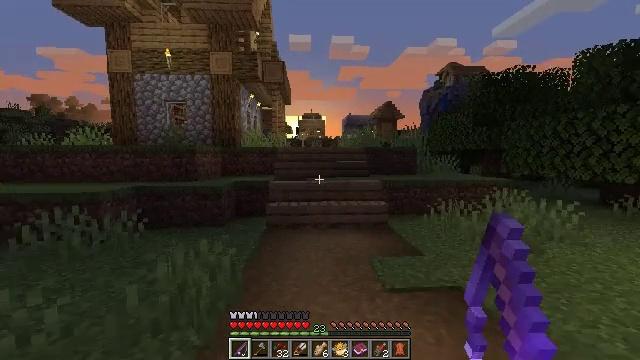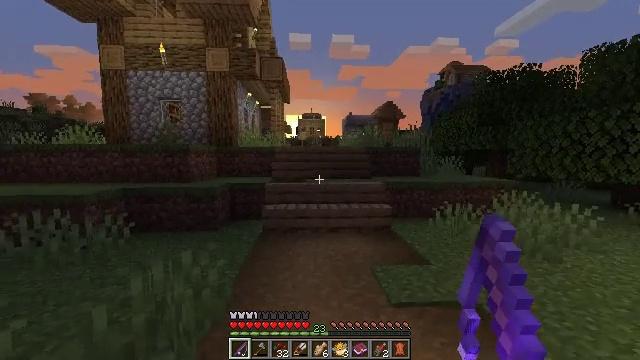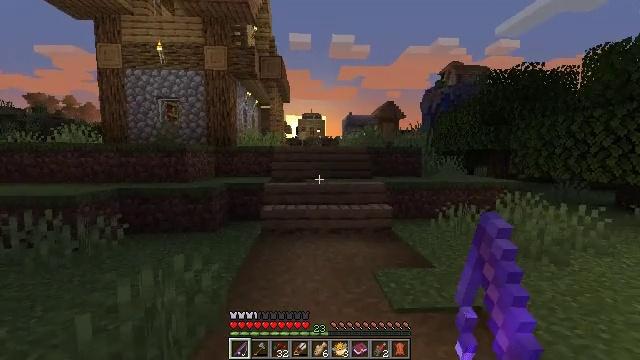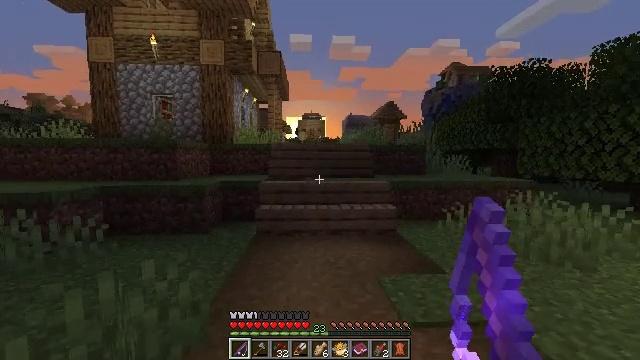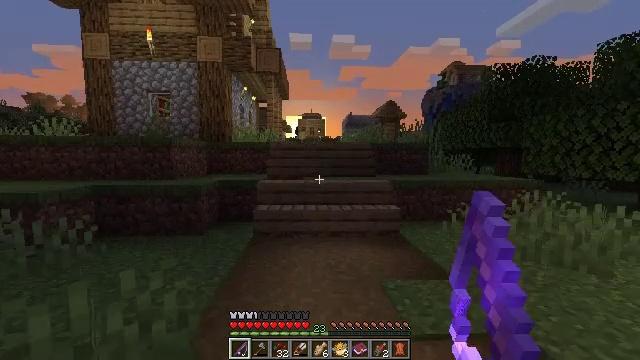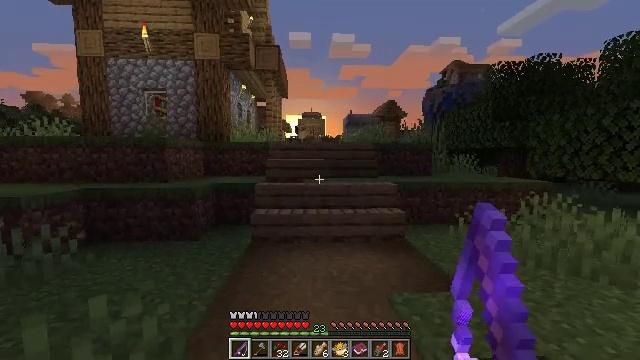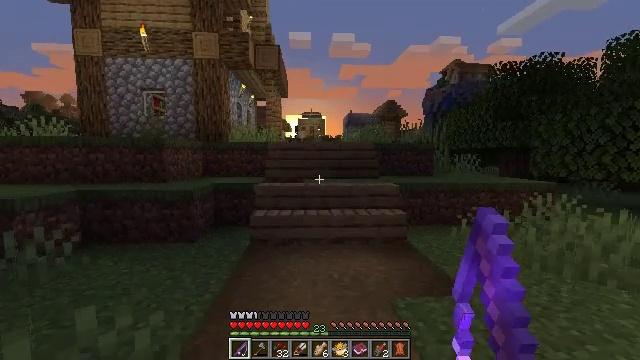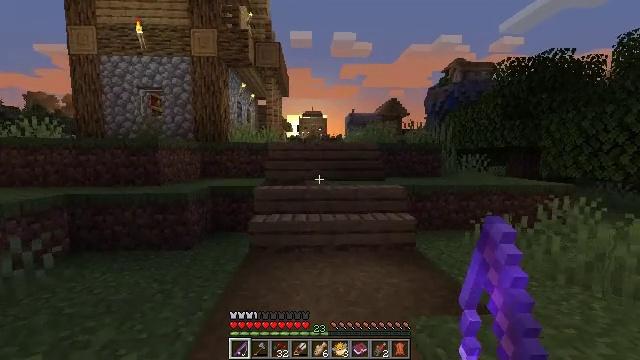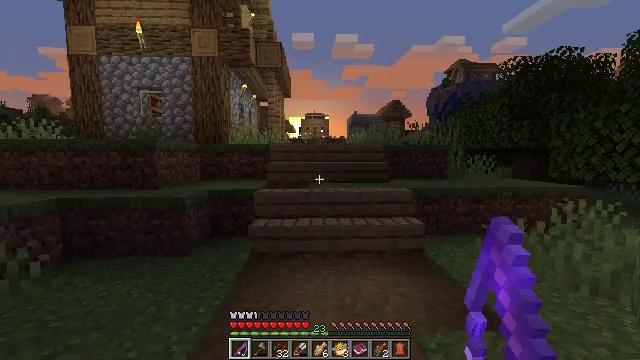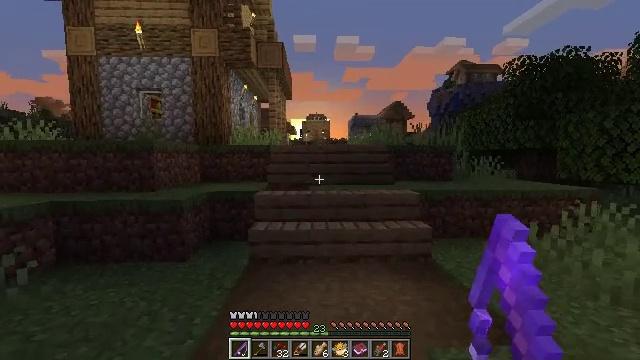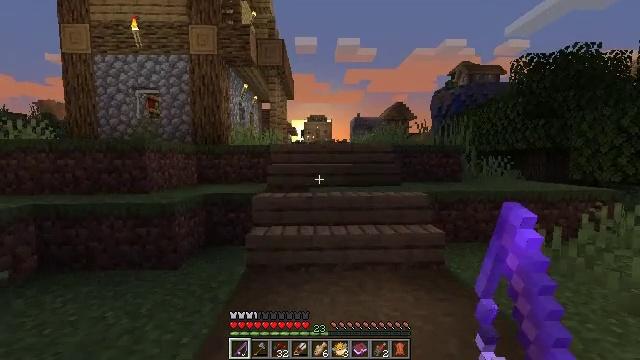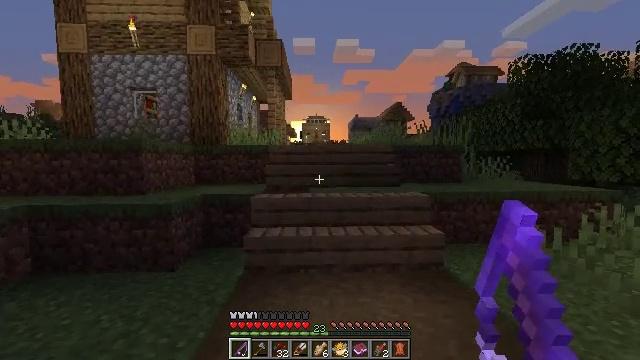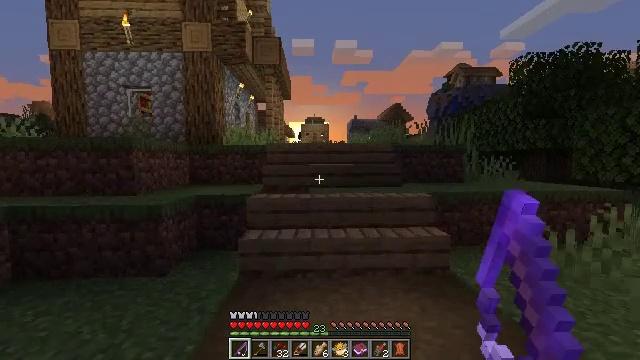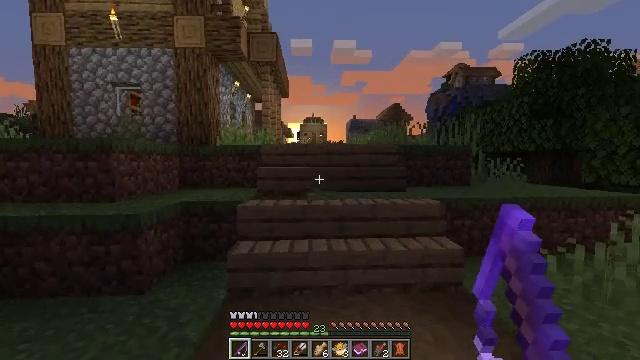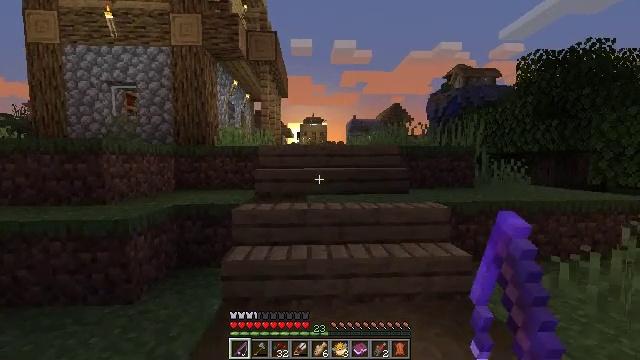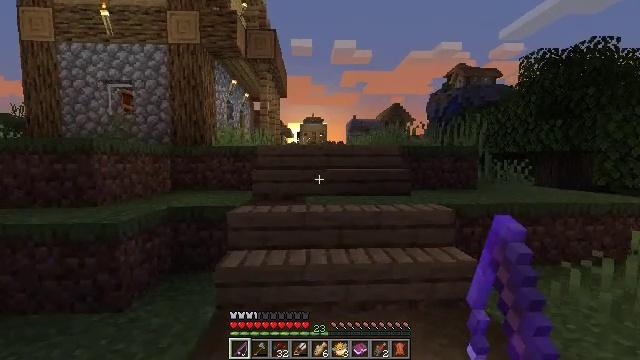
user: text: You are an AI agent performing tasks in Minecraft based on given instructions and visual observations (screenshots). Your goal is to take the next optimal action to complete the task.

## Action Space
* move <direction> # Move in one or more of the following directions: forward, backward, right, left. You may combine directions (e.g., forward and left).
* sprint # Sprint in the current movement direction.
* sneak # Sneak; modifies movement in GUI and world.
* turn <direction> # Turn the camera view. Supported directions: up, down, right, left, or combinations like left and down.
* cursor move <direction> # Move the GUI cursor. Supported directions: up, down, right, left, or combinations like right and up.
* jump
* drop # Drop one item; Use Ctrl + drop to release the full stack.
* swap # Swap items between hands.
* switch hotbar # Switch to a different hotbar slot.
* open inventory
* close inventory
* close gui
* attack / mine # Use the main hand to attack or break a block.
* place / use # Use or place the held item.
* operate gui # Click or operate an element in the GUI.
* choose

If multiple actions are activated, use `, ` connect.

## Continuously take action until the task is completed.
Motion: motion action
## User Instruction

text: Drop a pufferfish.
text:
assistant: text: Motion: move forward
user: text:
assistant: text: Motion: move forward
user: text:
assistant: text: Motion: move forward
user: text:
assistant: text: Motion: move forward
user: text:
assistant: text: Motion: move forward
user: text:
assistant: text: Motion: move forward
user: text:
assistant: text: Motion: move forward
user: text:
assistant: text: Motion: move forward
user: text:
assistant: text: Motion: move forward
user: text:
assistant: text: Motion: move forward
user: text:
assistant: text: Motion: move forward
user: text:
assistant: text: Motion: move forward
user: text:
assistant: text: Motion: move forward
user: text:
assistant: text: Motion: move forward
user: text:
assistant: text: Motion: move forward
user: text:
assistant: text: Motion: move forward
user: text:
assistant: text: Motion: move forward
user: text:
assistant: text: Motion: move forward
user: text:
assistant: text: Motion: move forward
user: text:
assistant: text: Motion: move forward
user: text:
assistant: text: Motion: move forward
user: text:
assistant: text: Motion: move forward, jump
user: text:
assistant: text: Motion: move forward, jump
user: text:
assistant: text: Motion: move forward, jump
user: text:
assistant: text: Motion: move forward, jump
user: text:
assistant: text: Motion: move forward, jump
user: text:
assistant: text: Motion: move forward
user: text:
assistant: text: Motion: move forward
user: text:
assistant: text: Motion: move forward
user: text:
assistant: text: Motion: move forward